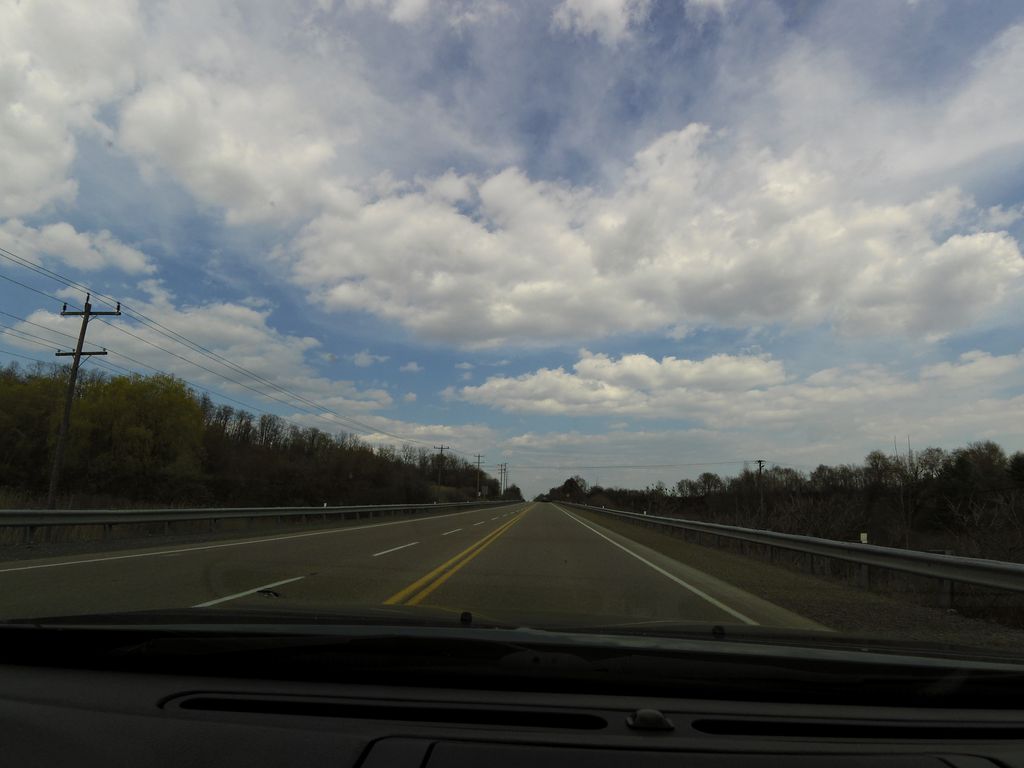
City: hamilton